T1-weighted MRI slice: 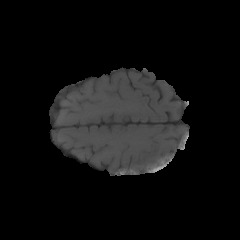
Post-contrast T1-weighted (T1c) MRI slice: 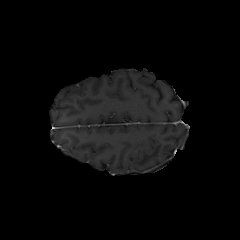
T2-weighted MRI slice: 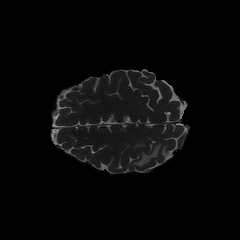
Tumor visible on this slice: yes